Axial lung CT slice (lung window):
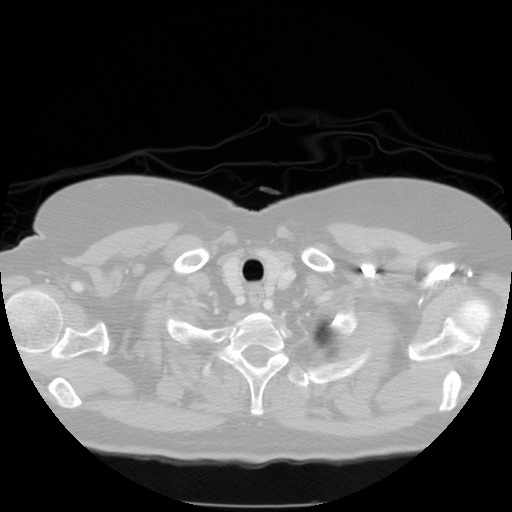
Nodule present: no